Field crop: maize
Growth stage: 2
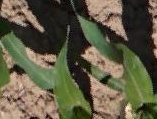
Species: maize